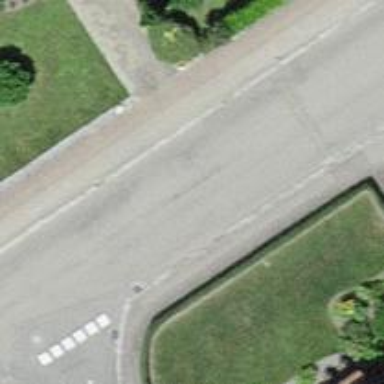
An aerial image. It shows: Driveway made of paving stones.